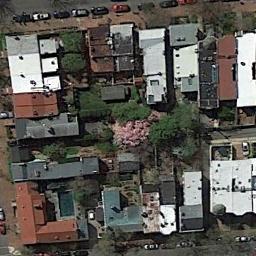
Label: dense_residential